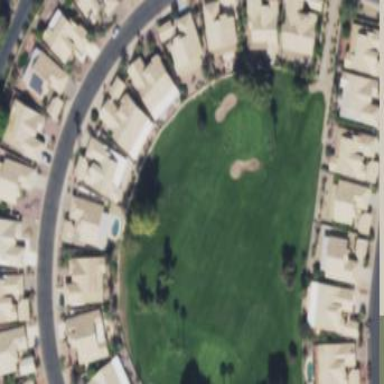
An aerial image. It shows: Golf rough area.